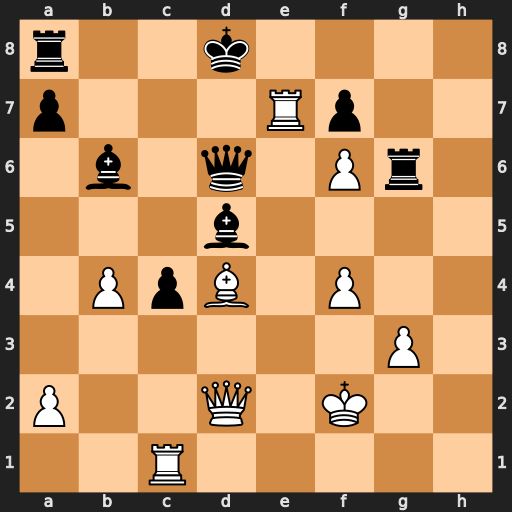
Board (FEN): r2k4/p3Rp2/1b1q1Pr1/3b4/1PpB1P2/6P1/P2Q1K2/2R5
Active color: w
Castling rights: -
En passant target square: -
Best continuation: Bxb6+ axb6 Re5 Rh6 Qxd5 Qxd5 Rxd5+